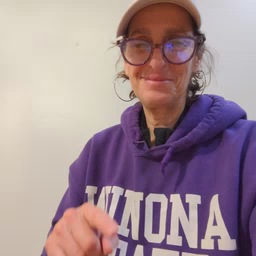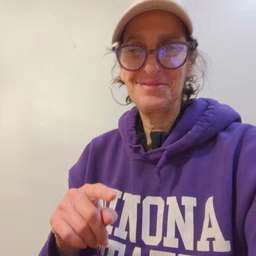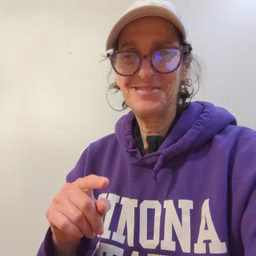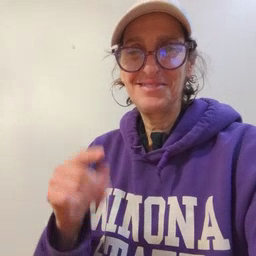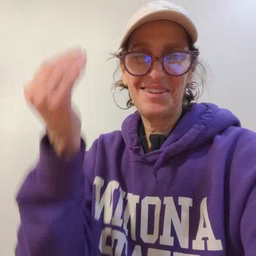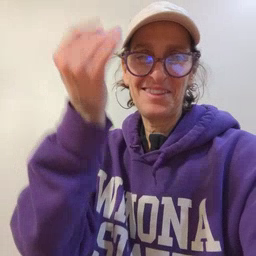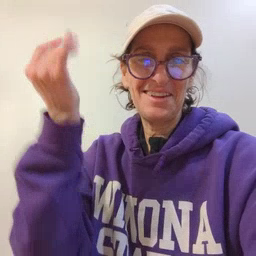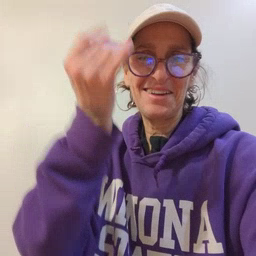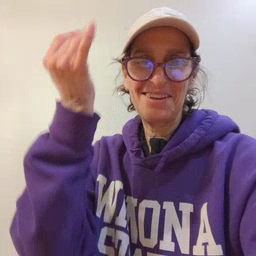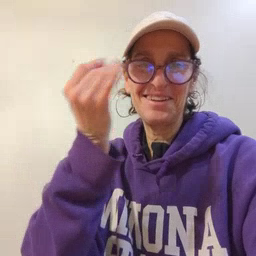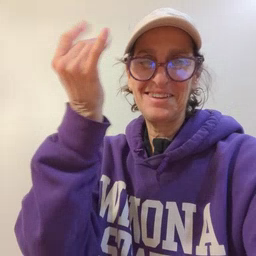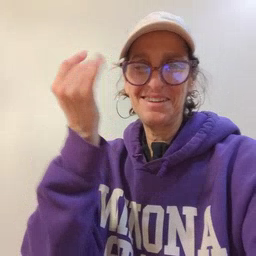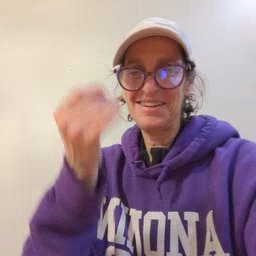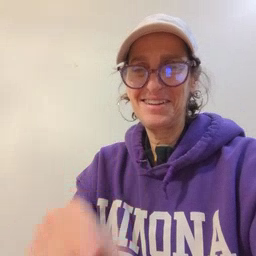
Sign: think